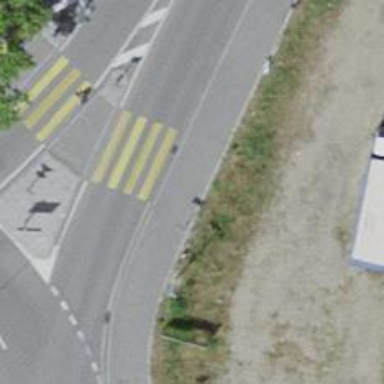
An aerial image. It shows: Kerb serving as barrier.